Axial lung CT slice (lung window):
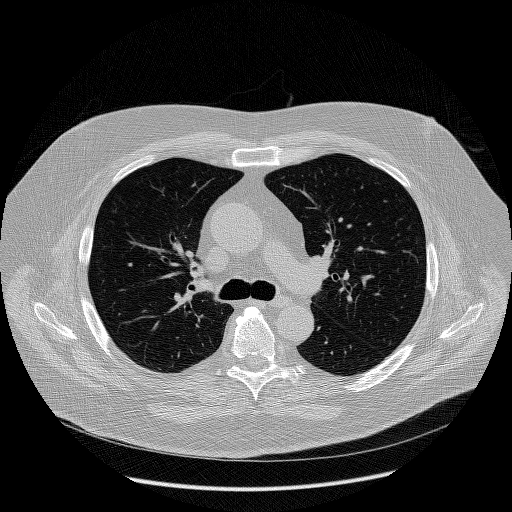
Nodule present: no